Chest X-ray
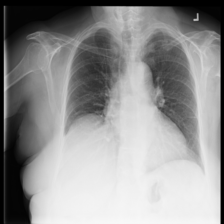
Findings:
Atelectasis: negative
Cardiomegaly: negative
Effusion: negative
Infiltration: negative
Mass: negative
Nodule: negative
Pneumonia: negative
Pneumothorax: negative
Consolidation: negative
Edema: negative
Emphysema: negative
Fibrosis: negative
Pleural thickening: negative
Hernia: negative